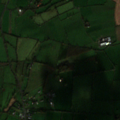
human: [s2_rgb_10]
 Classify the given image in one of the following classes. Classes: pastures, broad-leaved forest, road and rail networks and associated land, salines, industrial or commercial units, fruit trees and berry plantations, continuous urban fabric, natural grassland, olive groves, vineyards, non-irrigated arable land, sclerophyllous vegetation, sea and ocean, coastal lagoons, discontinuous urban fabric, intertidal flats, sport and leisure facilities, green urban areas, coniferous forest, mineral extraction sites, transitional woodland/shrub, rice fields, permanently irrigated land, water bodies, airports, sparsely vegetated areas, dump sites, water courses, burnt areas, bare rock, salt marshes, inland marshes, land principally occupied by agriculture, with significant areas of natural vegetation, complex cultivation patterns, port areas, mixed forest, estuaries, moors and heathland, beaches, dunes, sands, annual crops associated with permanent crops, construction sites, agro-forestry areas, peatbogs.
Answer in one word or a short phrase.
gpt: pastures